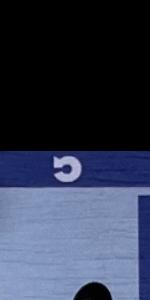
Label: Empty